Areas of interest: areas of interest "Driving School"
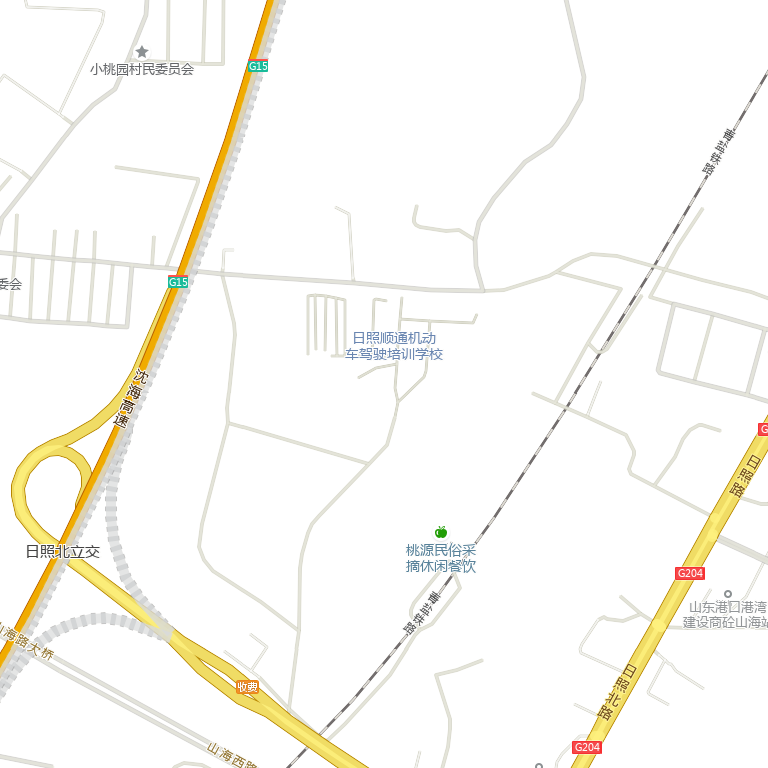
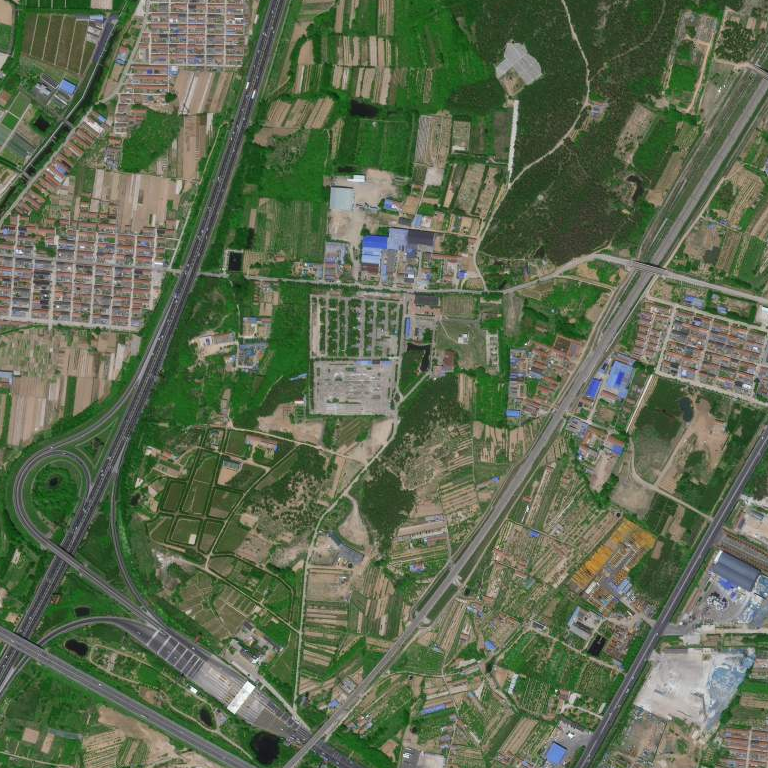